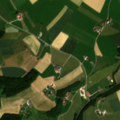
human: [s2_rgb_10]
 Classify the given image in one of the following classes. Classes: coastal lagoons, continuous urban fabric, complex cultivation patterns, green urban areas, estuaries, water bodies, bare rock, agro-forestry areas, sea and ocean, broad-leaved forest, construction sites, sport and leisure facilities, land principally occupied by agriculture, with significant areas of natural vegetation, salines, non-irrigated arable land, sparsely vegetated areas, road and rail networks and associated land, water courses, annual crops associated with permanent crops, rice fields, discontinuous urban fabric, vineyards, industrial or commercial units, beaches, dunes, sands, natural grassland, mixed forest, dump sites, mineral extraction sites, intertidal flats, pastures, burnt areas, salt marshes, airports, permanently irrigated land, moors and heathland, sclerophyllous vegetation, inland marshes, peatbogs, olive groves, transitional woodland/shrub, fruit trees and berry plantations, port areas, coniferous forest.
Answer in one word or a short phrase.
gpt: non-irrigated arable land, pastures, complex cultivation patterns, land principally occupied by agriculture, with significant areas of natural vegetation, coniferous forest, mixed forest